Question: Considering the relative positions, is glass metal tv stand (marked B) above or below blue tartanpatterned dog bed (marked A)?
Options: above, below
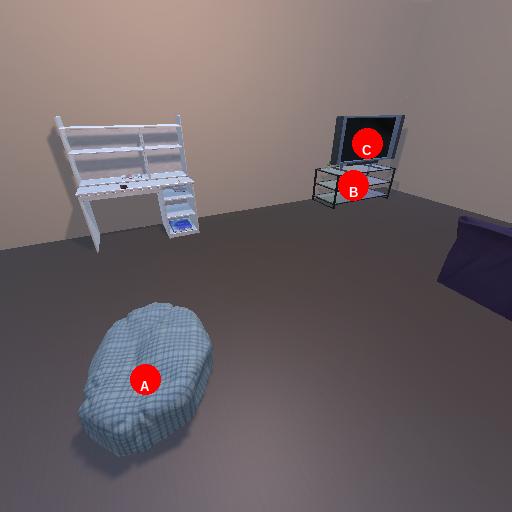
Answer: above